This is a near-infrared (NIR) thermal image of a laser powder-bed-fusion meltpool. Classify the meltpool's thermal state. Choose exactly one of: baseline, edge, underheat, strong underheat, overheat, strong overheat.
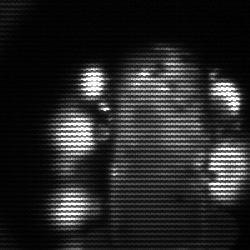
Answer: strong underheat